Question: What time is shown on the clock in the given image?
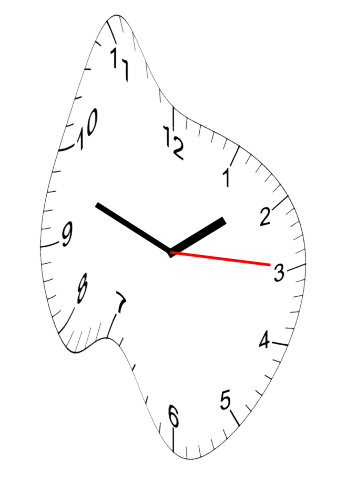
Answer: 01:48:15